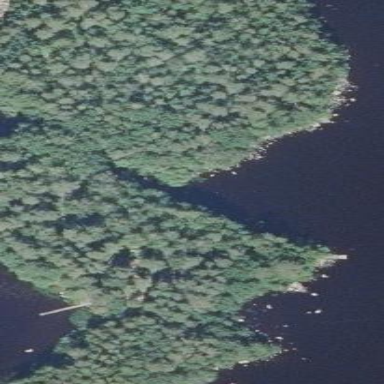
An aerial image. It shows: Islet covered with woodland.